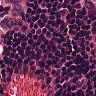
Metastatic tissue present: no